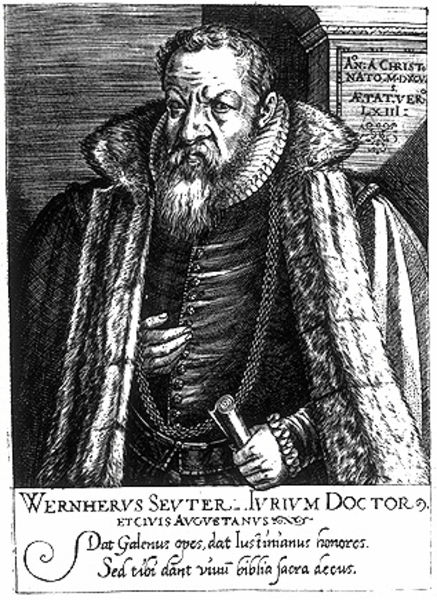
Titel: Bildnis des Werner Seutter
Künstler: Dominicus Custos
Institution: (Seriendruck)
Schlagwörter: hand, mann, umhang, weiß, pfeiler, schwarz, säule, zeichnung, blick, gürtel, alt, bart, hemd, böse, gesicht, kragen, pelz, halskrause, portrait, porträt, mantel, reich, adel, locken, renaissance, schrift, papier, kette, grafik, graphik, tafel, ernst, inschrift, finster, wütend, zahlen, mimik, knöpfe, weste, halskette, buch, druck, schwarz-weiß, radierung, stich, illustration, text, arzt, spitzbart, rolle, pelzmantel, brief, wams, reichtum, erst, schriftrolle, macht, kupferstich, doktor, dokument, hnd, latein, stick, männerbildnis, schaube, ex libris, jurist, pekz, werner, mantelkragen, ernsthast, reicht, werner  seuter, nicht koloriert, seuter